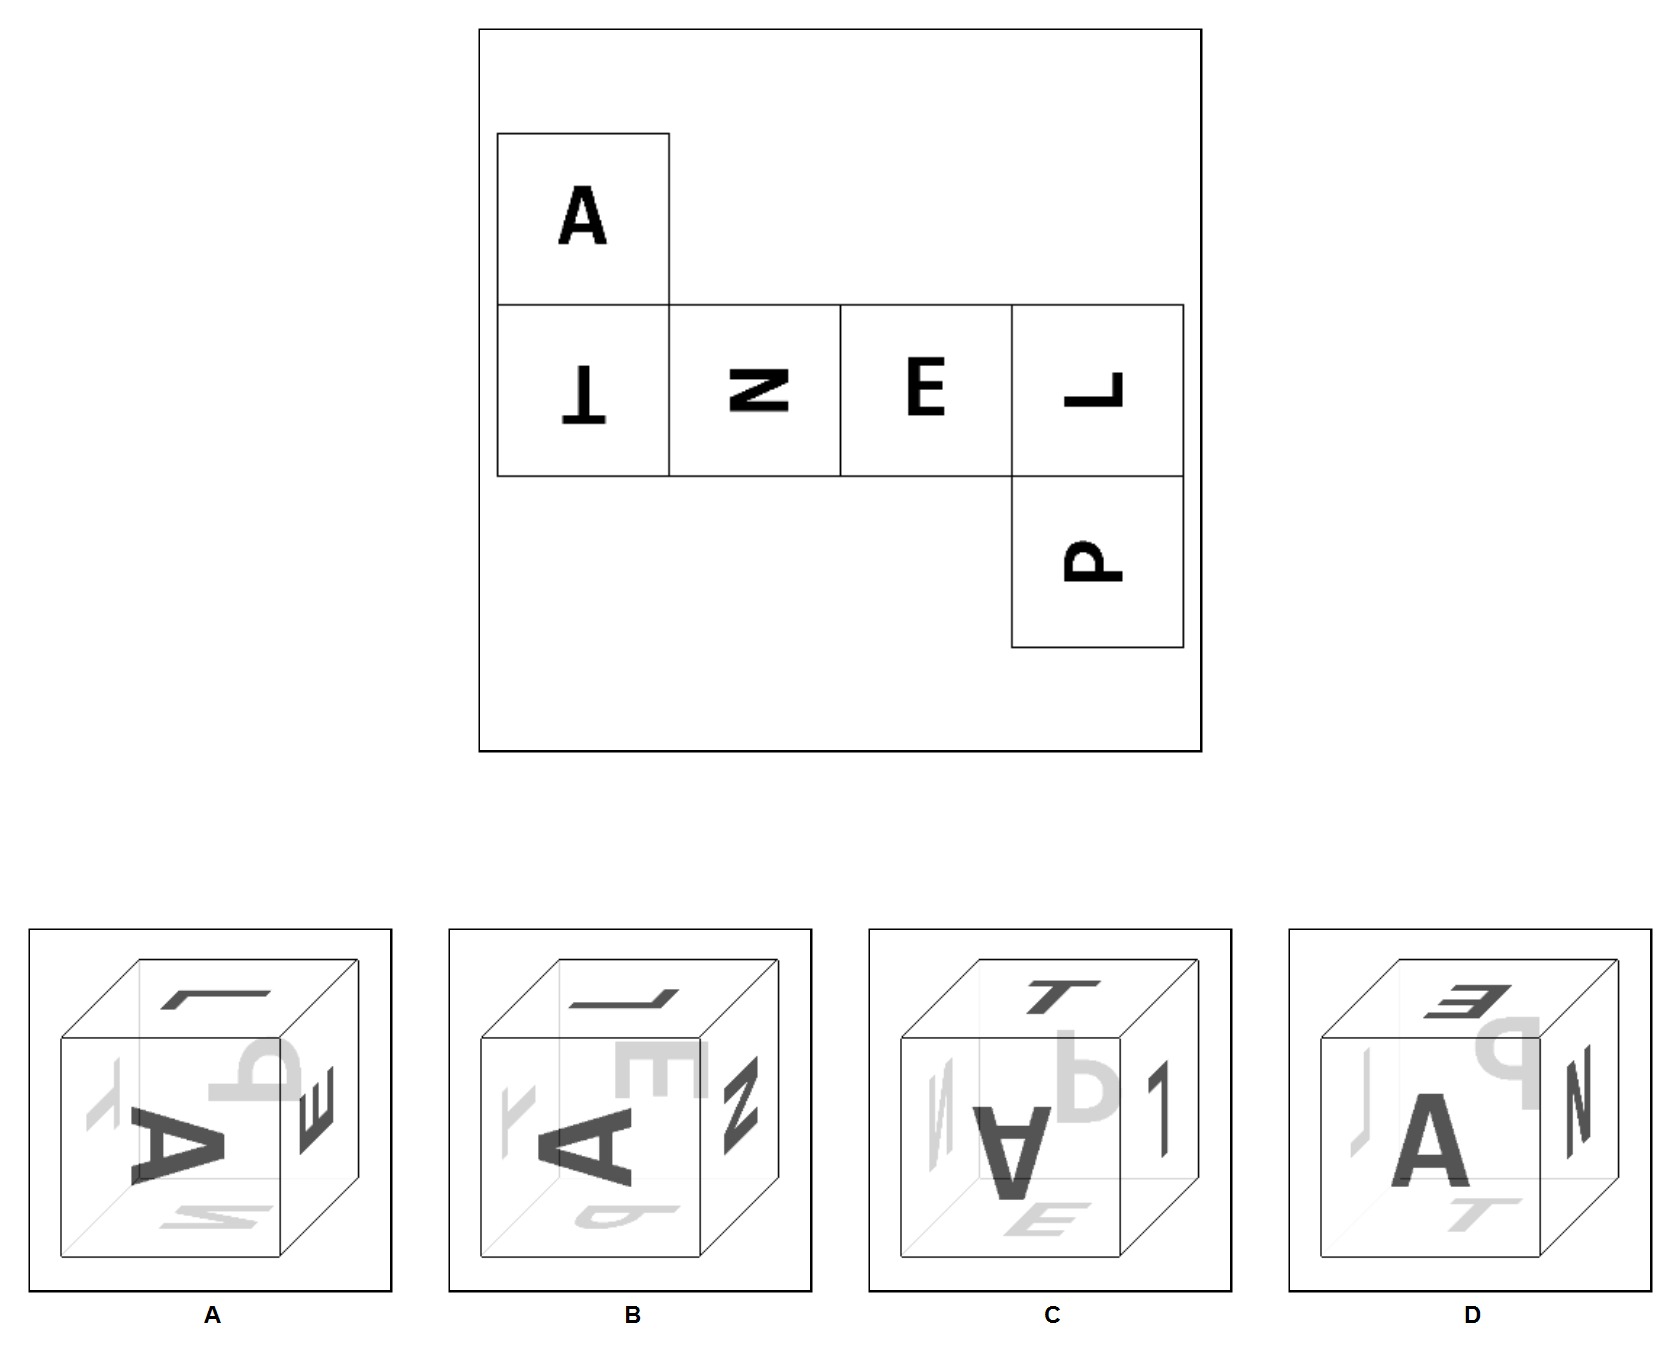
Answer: B